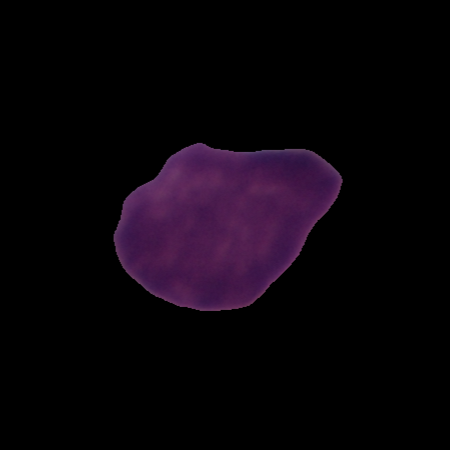
Label: healthy